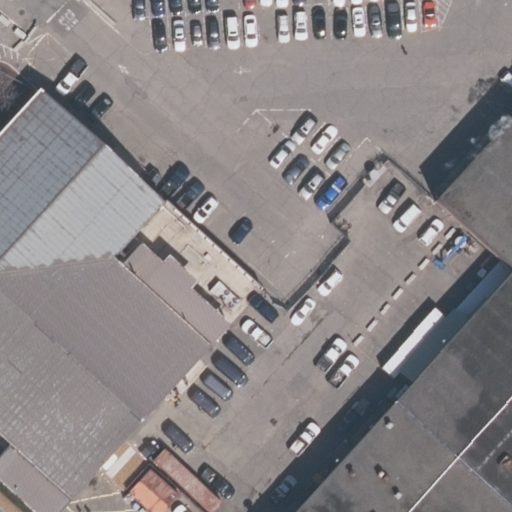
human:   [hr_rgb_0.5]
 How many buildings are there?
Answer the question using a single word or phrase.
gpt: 2

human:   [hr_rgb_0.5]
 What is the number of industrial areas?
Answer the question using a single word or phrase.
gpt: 1

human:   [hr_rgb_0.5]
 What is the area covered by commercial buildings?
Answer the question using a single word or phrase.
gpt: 3737m2

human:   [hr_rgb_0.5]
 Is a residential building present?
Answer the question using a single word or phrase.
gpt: no

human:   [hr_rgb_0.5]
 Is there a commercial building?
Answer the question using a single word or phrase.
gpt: yes

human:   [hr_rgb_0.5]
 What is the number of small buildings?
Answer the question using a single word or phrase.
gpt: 0

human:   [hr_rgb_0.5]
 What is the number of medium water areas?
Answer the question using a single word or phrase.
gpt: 0

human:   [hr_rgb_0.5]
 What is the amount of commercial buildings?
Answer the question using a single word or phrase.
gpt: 2

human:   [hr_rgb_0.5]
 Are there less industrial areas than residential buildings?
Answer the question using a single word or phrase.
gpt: no

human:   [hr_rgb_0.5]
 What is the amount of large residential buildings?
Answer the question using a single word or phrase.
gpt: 0

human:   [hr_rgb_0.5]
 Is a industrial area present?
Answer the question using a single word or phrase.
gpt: yes

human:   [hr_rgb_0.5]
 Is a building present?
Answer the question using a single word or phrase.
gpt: yes

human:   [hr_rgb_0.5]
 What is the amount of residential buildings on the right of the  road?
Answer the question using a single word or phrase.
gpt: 0

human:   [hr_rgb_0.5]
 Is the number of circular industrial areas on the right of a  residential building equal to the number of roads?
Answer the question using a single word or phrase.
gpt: no

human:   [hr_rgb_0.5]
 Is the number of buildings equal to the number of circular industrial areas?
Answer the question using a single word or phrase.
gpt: no

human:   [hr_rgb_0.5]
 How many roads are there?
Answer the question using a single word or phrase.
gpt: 1

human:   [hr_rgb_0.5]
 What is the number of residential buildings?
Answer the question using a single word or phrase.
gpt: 0

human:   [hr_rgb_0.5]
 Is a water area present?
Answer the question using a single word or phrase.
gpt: no

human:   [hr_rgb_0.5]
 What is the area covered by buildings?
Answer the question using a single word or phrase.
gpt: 3737m2

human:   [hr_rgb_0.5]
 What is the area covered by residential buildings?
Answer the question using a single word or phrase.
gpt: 0m2

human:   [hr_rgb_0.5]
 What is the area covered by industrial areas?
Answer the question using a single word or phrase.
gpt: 10583m2

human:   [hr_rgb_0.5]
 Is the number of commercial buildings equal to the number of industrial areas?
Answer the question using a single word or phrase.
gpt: no

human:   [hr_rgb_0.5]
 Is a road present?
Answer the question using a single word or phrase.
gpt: yes

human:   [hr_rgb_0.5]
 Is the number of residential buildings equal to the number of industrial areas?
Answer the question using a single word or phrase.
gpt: no

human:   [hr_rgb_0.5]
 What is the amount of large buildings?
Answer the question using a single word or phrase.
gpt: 2

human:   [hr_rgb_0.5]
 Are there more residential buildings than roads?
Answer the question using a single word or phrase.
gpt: no

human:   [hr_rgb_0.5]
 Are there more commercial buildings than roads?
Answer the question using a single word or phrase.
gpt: yes

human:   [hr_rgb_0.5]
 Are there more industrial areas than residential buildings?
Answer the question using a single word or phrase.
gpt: yes

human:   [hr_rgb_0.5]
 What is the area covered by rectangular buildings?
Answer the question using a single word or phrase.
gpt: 1358m2

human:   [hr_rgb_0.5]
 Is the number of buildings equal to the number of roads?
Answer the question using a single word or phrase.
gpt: no

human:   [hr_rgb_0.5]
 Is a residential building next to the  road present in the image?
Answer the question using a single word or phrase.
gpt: no

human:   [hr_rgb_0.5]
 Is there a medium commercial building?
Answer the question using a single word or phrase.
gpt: no

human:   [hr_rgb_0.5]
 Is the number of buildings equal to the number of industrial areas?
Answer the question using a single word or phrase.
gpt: no

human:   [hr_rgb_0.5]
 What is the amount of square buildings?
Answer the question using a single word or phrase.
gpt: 0

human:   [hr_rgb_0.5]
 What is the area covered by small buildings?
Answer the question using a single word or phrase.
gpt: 0m2

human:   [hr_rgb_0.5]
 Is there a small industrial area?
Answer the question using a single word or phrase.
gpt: no

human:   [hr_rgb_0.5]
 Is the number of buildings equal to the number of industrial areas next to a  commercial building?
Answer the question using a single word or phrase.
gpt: no

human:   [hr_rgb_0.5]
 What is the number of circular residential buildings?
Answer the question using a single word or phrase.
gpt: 0

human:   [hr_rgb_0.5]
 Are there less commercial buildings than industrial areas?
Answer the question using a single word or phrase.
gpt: no

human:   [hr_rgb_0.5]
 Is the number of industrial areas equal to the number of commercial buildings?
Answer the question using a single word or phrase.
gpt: no

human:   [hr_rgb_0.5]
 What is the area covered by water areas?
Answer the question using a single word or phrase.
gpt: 0m2

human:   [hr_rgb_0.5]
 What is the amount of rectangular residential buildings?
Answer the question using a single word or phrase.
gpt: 0

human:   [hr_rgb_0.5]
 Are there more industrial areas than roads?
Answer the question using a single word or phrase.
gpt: no

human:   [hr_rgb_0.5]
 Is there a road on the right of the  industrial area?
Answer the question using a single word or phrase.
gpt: no

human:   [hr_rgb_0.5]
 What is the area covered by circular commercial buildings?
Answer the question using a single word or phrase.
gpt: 0m2

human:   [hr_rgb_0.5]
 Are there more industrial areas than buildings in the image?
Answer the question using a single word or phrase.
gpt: no

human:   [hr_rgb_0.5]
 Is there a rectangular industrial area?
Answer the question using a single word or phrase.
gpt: yes

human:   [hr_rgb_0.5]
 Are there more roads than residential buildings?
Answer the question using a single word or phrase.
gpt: yes

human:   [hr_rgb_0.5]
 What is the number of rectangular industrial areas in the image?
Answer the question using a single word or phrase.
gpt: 1

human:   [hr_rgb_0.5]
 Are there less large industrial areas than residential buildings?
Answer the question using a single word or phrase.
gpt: no

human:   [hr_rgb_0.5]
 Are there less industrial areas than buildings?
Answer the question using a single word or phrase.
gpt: yes

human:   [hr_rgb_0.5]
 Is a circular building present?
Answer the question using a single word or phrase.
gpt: no

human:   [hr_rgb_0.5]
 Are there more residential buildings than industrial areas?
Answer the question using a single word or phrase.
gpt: no

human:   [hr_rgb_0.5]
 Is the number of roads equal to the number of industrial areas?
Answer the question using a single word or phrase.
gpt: yes

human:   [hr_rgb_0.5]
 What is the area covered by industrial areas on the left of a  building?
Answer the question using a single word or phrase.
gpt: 0m2

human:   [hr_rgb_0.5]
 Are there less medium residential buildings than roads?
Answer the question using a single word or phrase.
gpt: yes

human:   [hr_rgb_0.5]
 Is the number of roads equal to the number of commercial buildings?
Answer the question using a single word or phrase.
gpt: no

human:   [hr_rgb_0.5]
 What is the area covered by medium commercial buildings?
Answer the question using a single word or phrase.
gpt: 0m2

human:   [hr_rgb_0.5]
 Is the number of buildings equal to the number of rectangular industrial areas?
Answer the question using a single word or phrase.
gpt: no

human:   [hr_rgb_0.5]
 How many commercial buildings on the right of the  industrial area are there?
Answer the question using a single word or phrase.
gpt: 1

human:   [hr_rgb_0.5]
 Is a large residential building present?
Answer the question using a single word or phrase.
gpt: no

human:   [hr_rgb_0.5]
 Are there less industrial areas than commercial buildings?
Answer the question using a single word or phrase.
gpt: yes

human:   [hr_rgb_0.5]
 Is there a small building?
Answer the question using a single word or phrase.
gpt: no

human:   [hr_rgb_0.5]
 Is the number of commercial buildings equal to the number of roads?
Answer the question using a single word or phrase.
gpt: no